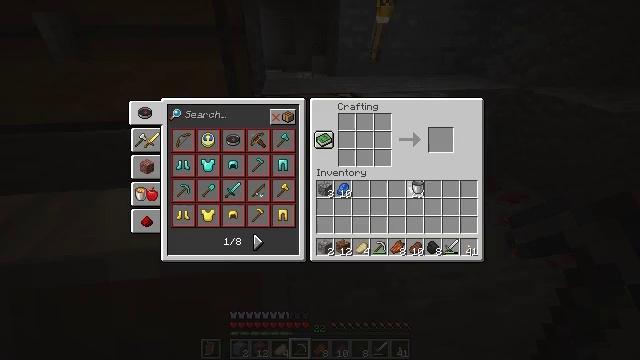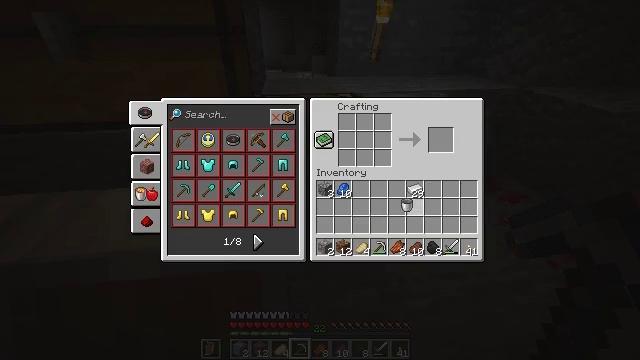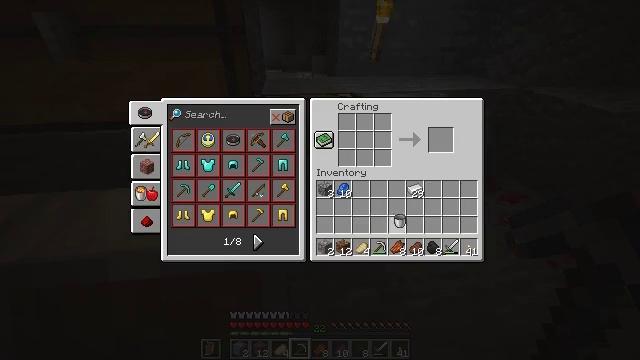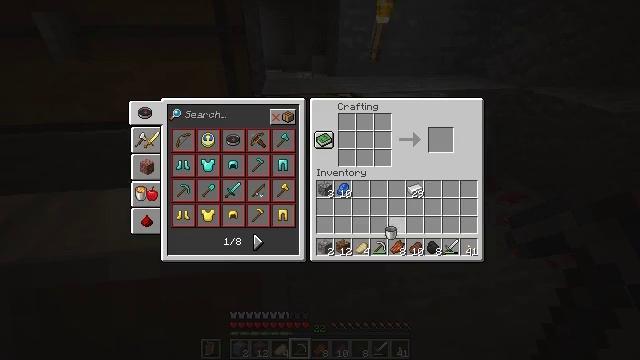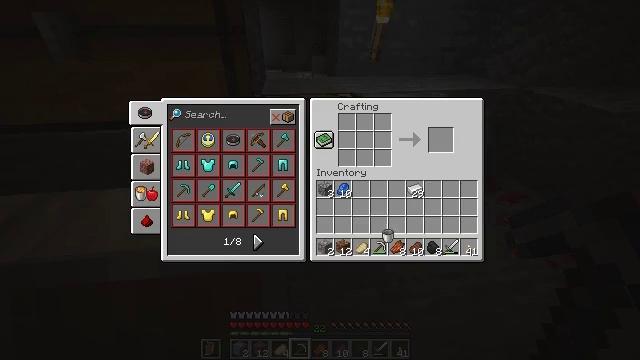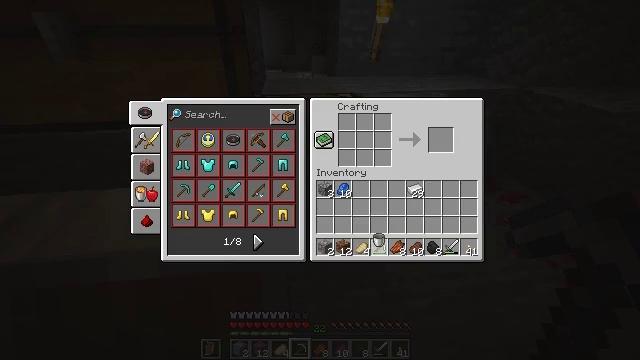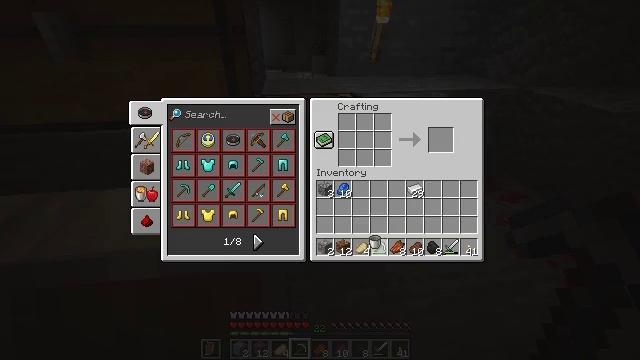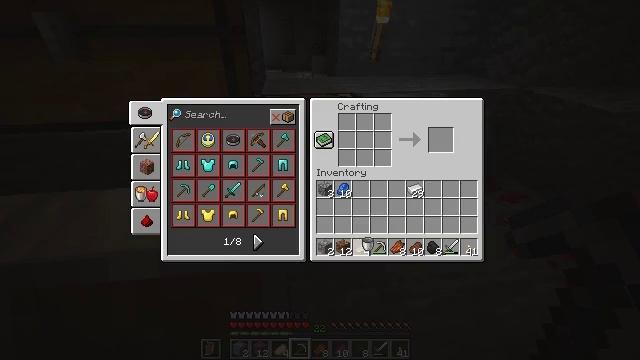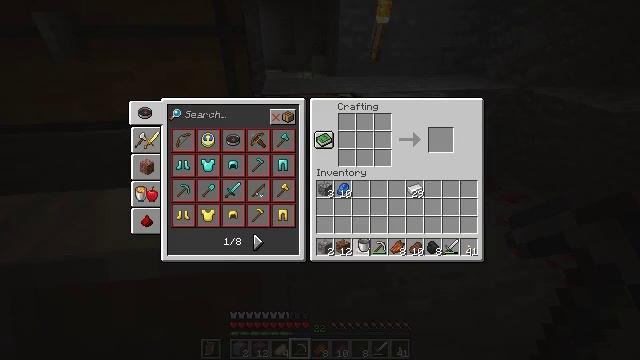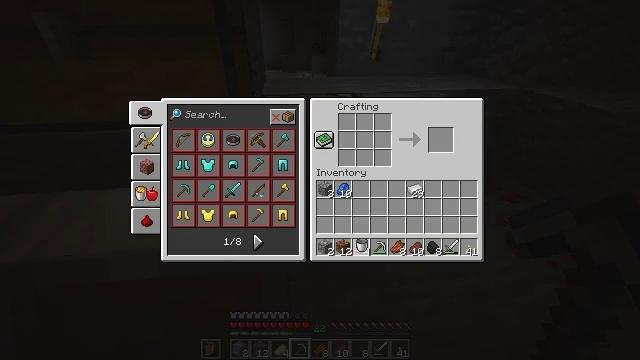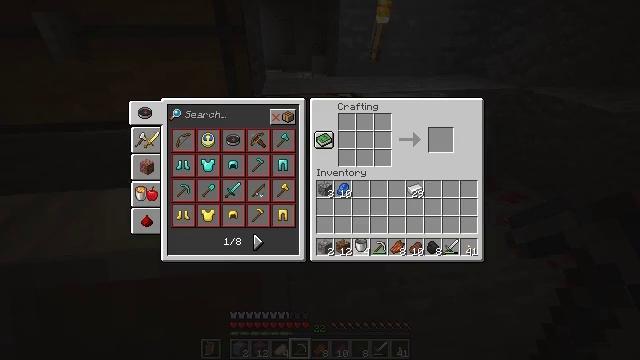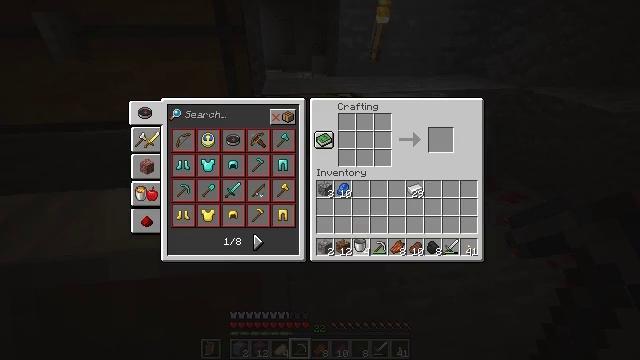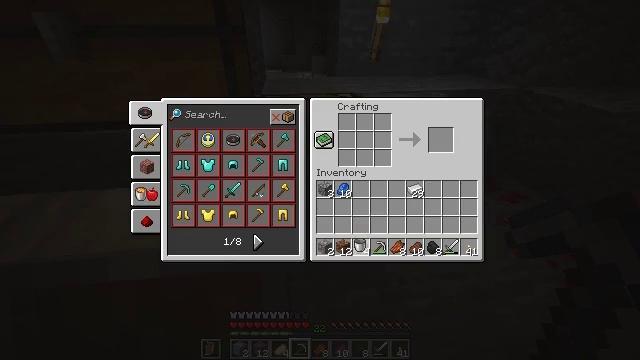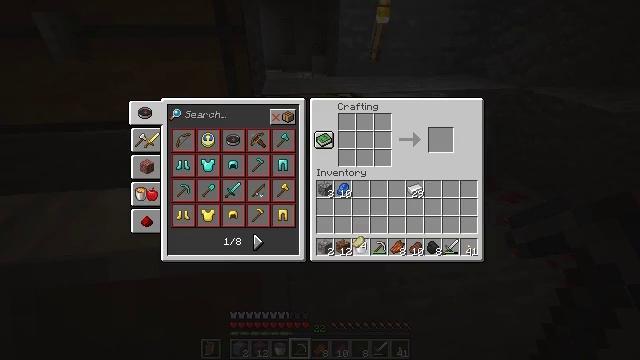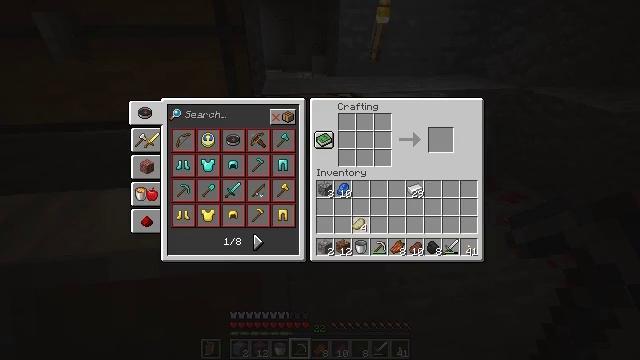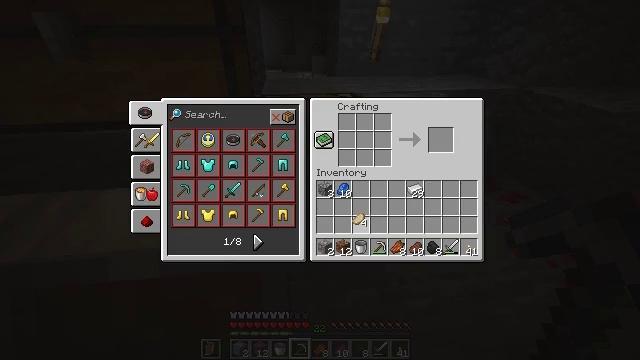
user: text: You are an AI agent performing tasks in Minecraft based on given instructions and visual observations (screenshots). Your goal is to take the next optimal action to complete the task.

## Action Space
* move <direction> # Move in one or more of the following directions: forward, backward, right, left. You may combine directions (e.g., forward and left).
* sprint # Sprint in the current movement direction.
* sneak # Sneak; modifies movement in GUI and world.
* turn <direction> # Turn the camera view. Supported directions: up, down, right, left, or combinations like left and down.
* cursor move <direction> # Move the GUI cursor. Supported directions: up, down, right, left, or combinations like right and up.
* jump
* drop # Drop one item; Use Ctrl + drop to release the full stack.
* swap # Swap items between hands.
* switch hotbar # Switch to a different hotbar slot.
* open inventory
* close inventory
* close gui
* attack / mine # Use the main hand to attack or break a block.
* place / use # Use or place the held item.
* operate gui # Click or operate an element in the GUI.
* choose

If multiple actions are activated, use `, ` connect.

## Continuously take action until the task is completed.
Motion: motion action
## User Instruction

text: Craft an iron ingot by smelting iron ore.
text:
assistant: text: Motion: turn left and down
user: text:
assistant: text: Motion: turn left and down
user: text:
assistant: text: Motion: turn left and down
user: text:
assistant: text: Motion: no_op
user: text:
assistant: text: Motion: turn left
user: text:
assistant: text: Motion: no_op
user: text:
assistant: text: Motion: turn left
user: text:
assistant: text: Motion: no_op
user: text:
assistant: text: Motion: no_op
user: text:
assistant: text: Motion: no_op
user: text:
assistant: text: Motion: attack / mine
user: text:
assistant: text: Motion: attack / mine
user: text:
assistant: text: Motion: no_op
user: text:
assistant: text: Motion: turn up
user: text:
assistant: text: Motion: no_op
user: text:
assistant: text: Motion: no_op
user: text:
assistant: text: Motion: attack / mine
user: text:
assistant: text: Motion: attack / mine
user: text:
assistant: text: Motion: attack / mine
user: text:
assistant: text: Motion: no_op
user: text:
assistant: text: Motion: no_op
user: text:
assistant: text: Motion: no_op
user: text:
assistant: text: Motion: no_op
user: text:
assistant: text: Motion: no_op
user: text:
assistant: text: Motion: no_op
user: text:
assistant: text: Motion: no_op
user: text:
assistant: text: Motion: no_op
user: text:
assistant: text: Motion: turn right and up
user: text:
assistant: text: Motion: turn right and up
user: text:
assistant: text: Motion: no_op